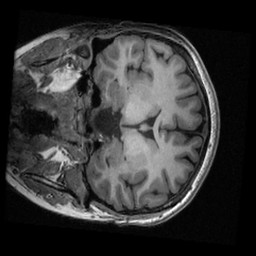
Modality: T1w
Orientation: coronal
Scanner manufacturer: ge
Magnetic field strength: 3 T
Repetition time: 0.007684 s
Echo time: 0.002936 s